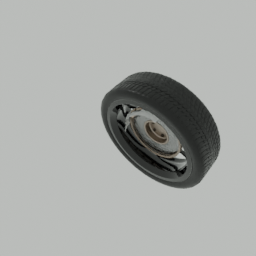
Label: mechanical